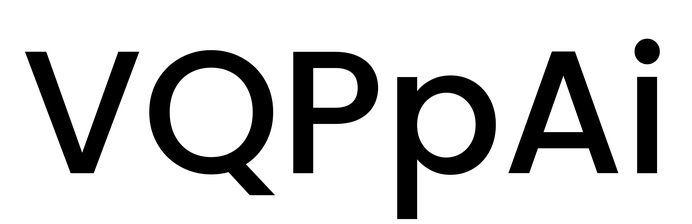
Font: Poppins-Medium